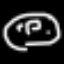
Label: donut